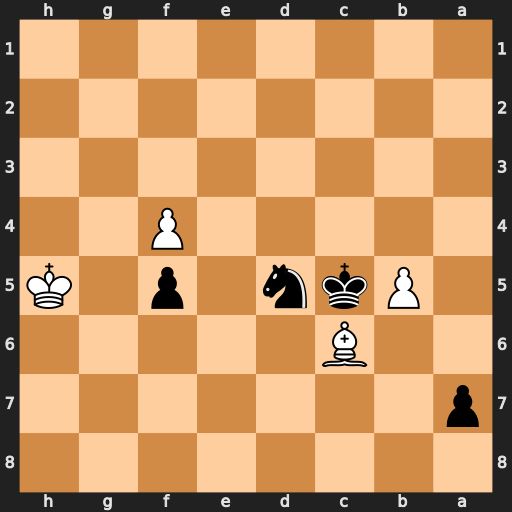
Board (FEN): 8/p7/2B5/1Pkn1p1K/5P2/8/8/8
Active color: b
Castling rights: -
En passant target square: -
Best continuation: a5 bxa6 Kxc6